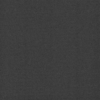
Label: dusty